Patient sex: F
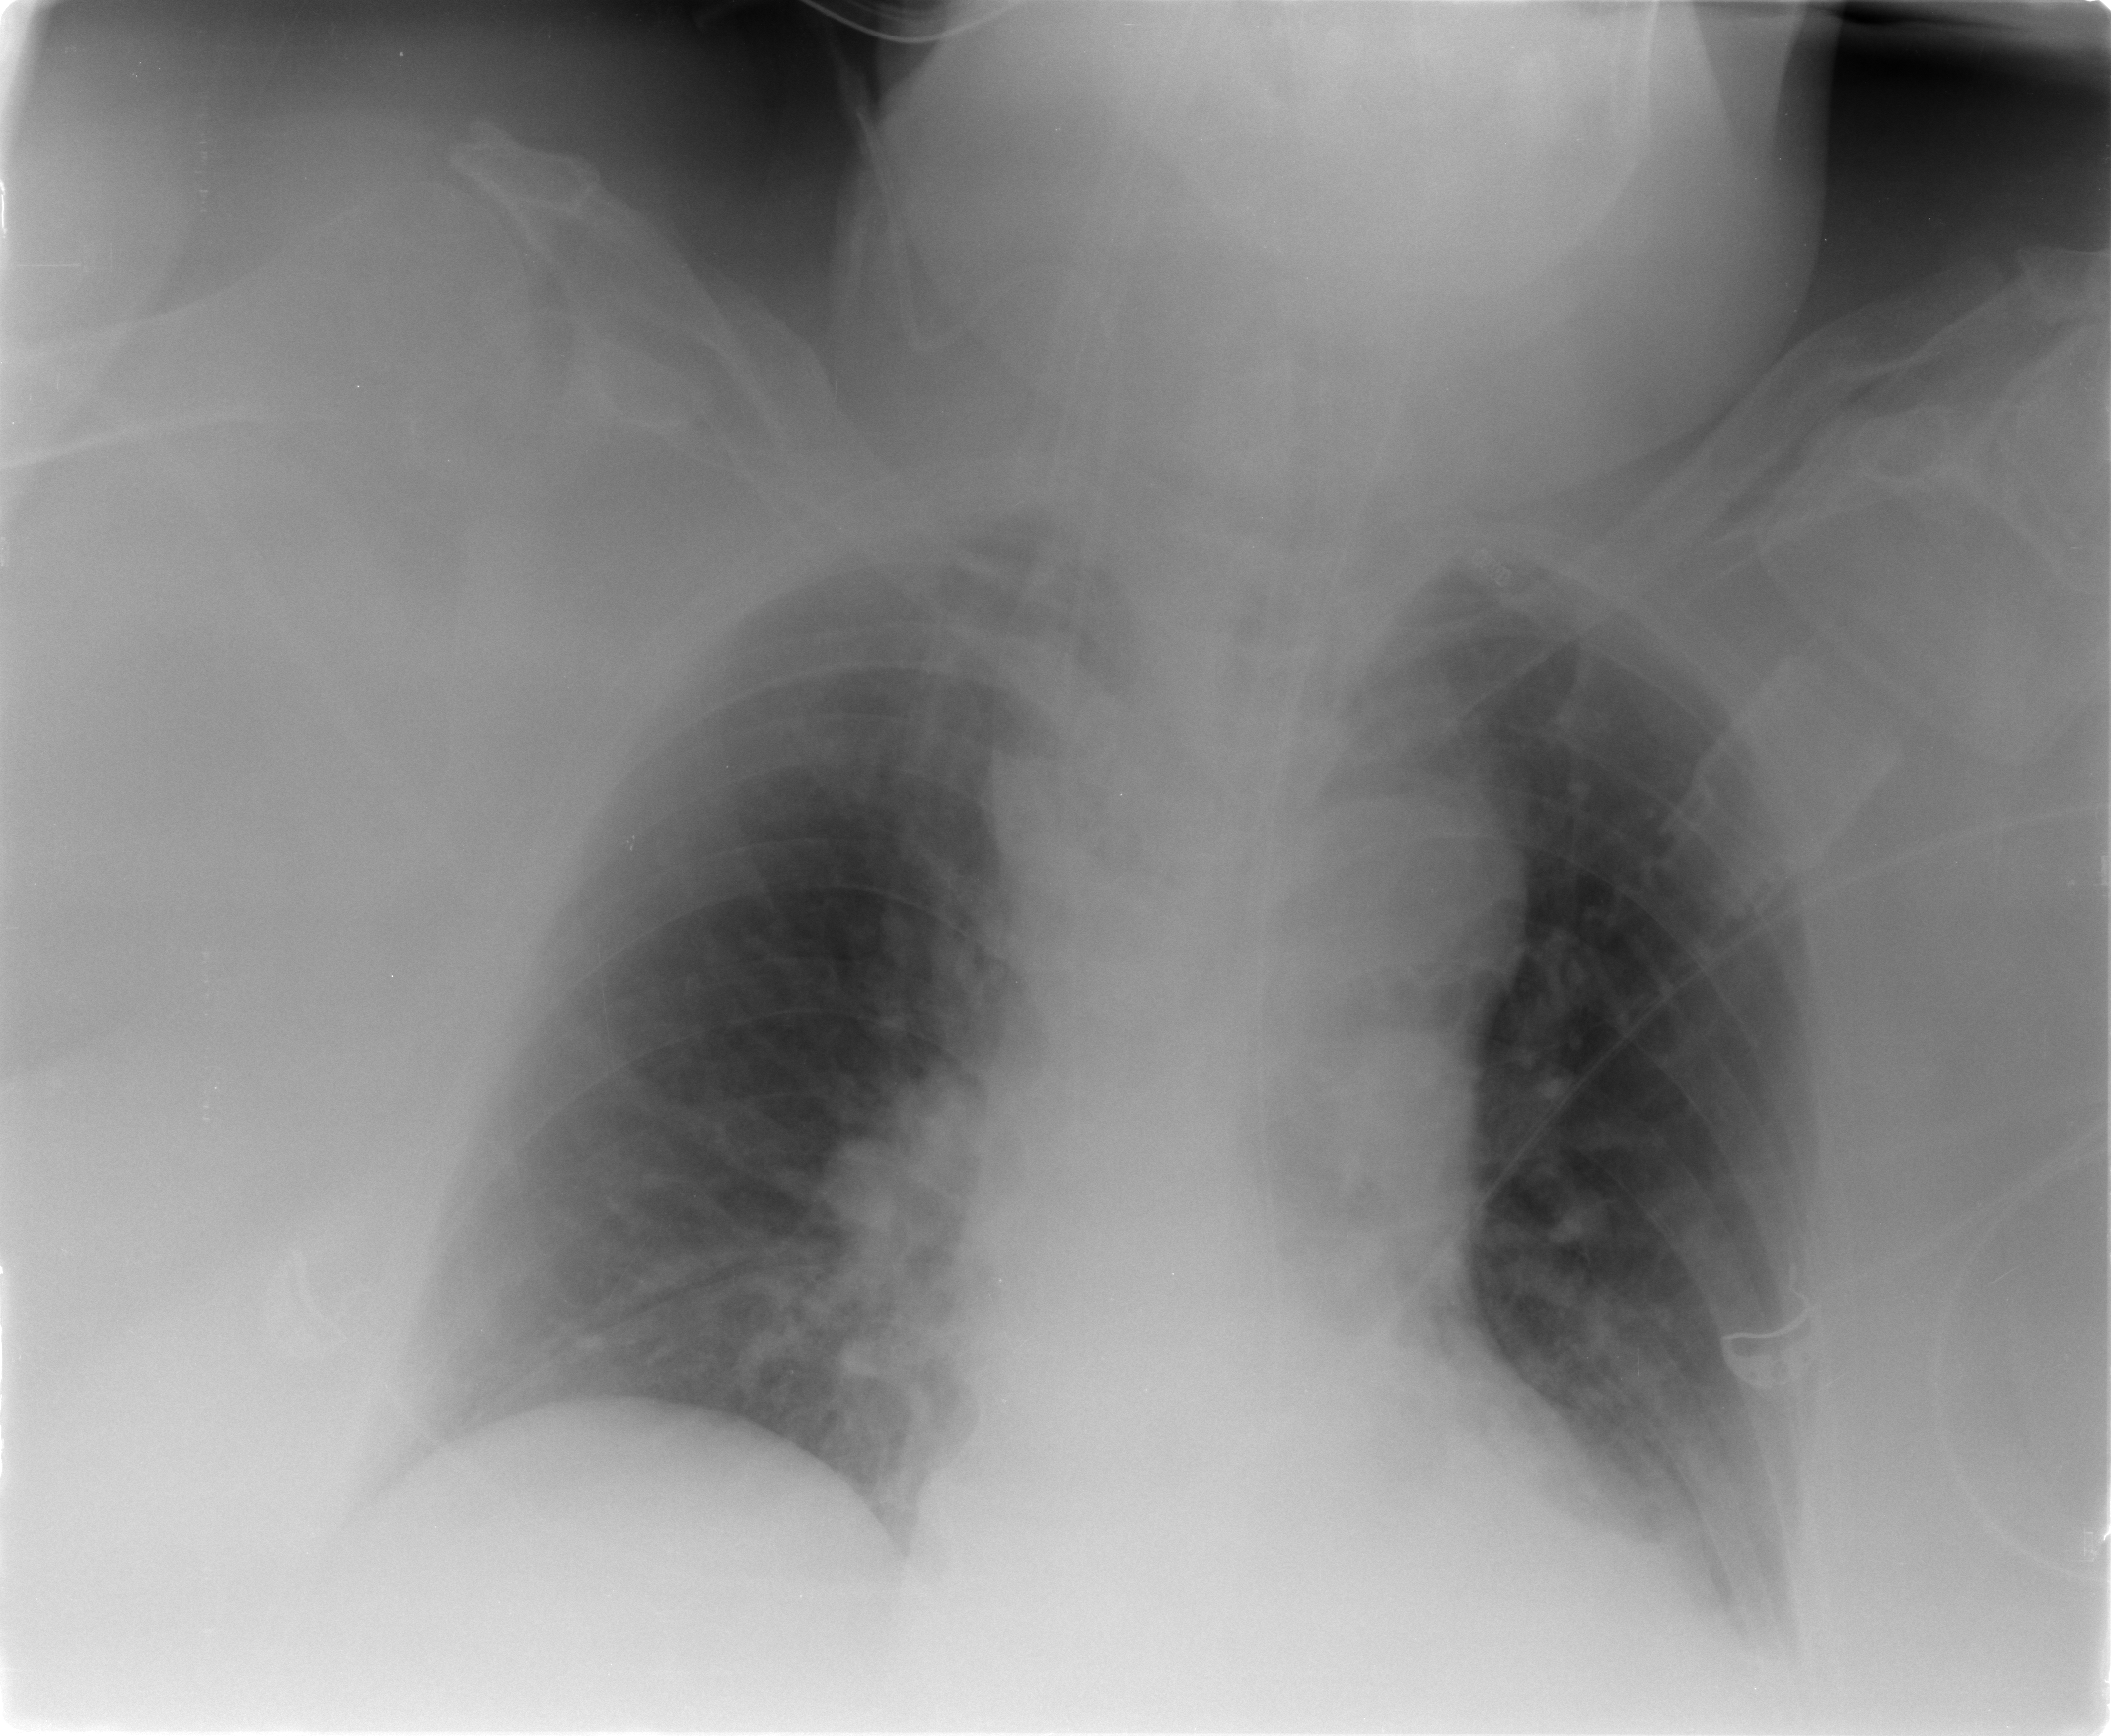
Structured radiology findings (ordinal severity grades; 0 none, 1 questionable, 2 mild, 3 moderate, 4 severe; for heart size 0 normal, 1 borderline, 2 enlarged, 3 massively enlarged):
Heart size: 0
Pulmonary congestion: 0
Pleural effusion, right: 0
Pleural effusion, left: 2
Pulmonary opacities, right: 0
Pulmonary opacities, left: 0
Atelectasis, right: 0
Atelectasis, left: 2